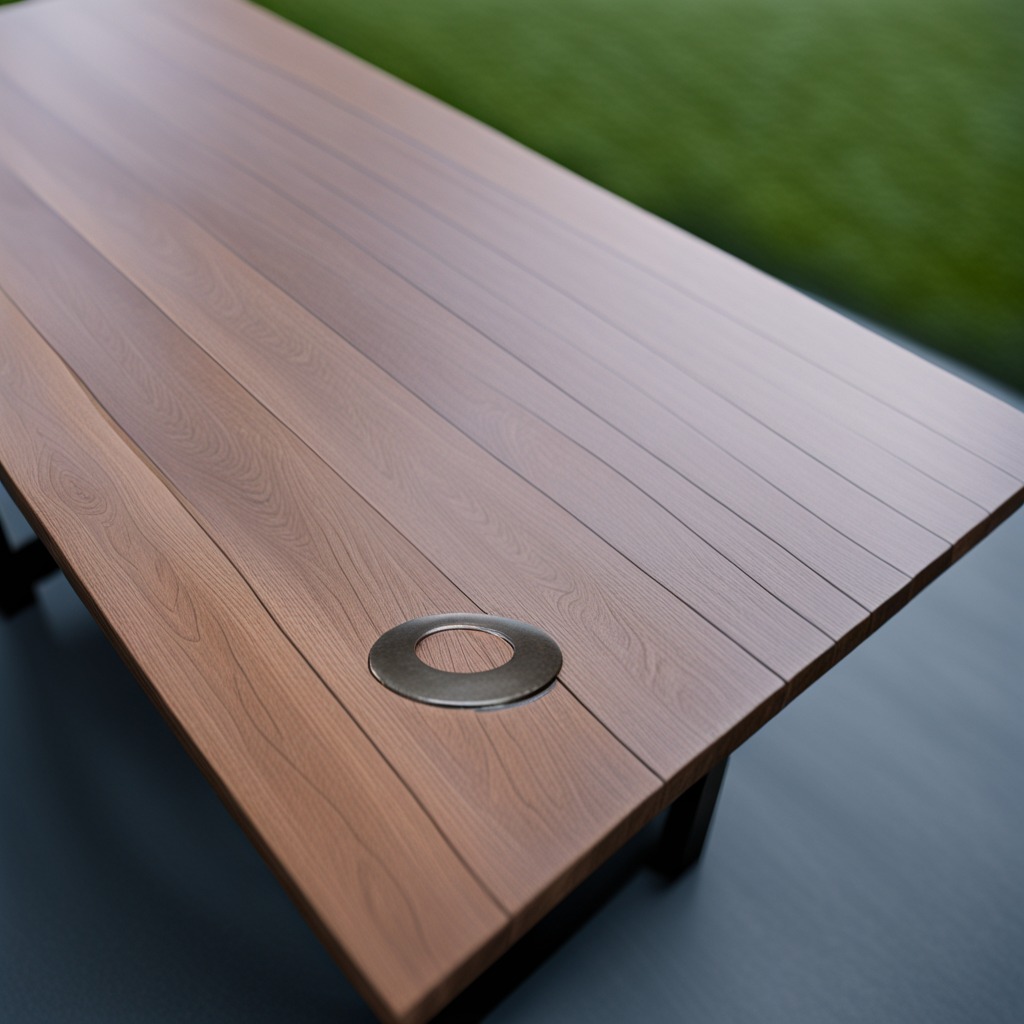
A flat metal washer lying on a old table with faint burn marks in a small garage at twilight.